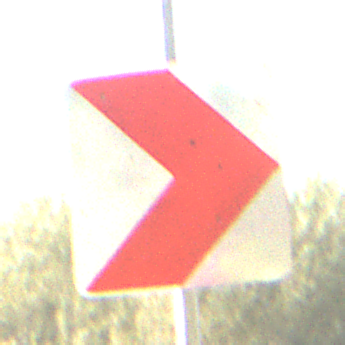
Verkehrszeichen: RichtungstafelnInKurvenKleinLinks
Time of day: MorningAfternoon
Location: Outdoor (Nature)
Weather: PartlyCloudy
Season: NotSpecified
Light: Natural